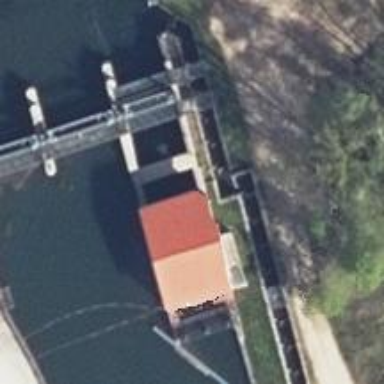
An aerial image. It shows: Fish pass along the waterway.